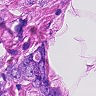
Metastatic tissue present: yes